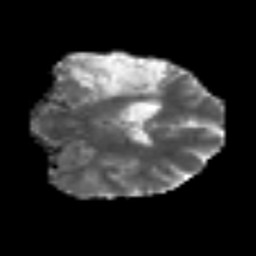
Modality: MD
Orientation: coronal
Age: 54
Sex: male
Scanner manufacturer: siemens
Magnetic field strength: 3 T
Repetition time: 6.1 s
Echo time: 0.101 s